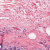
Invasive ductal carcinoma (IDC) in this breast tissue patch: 0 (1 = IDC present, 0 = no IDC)